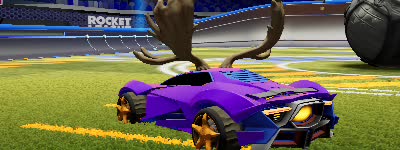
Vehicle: werewolf